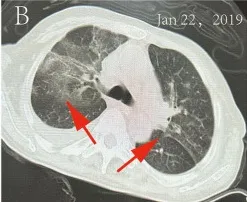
Pulmonary CT on January 22, 2019.
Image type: radiology (ct)